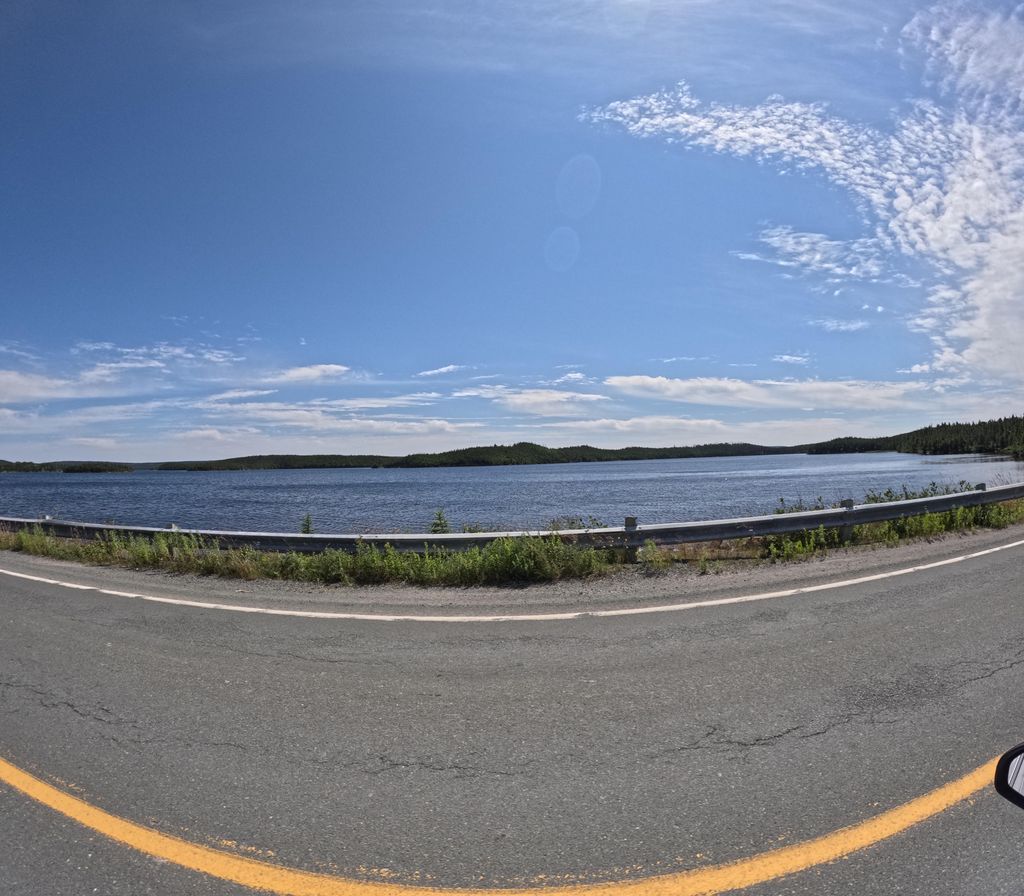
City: st_johns